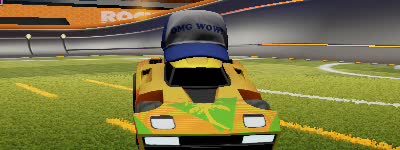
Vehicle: breakout